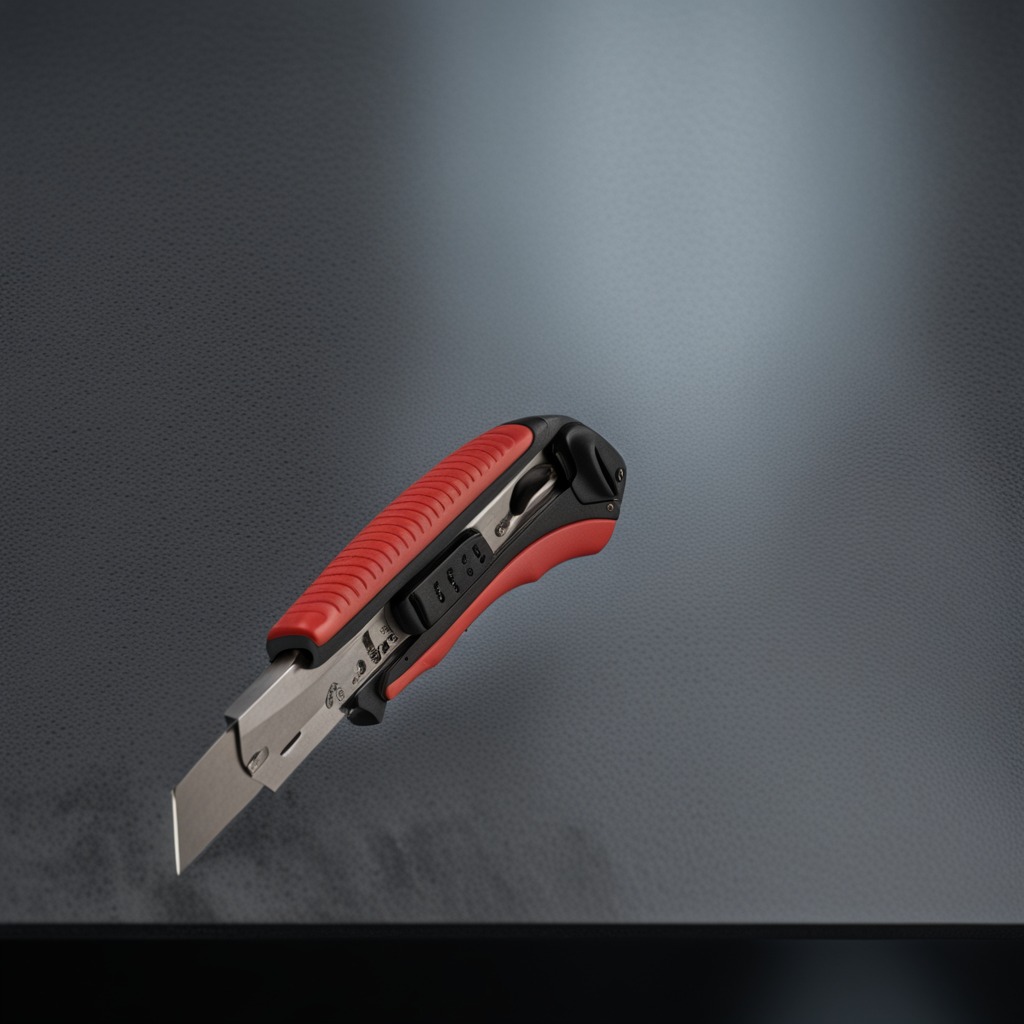
A utility knife lying on a clean granite table inside a workshop at night.